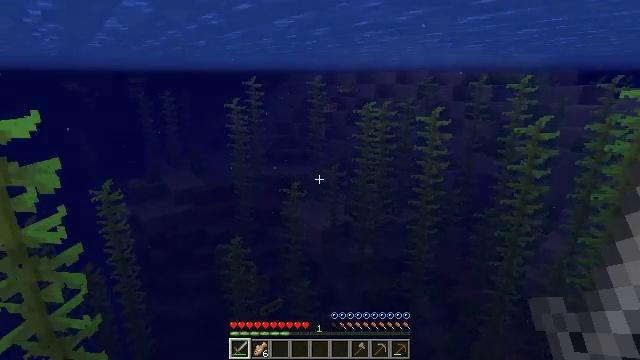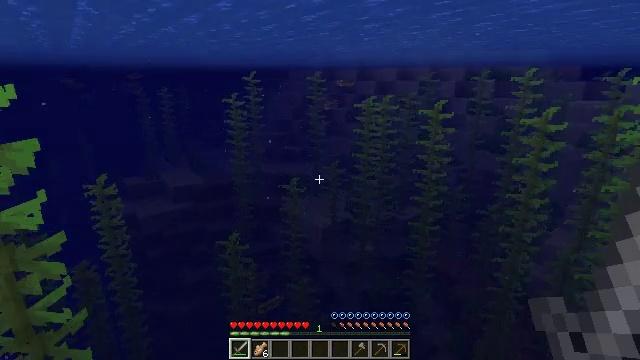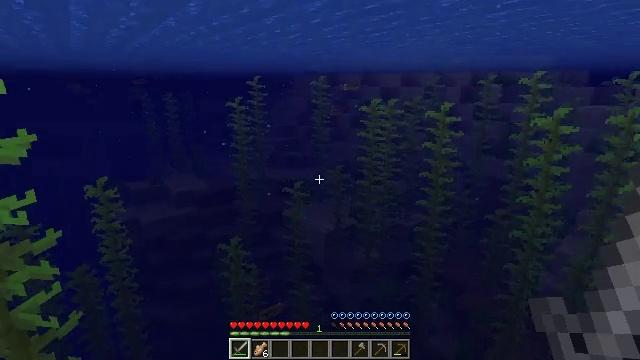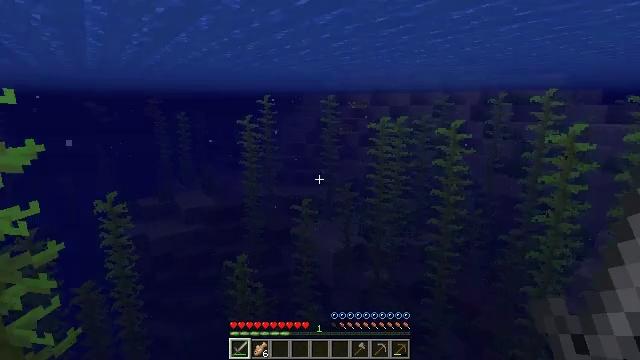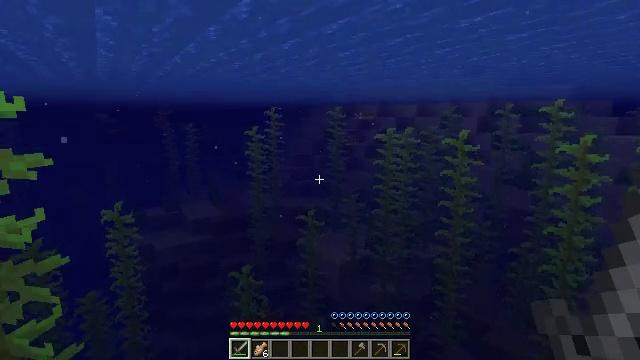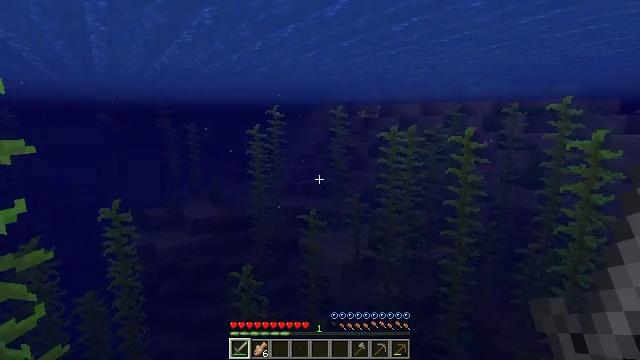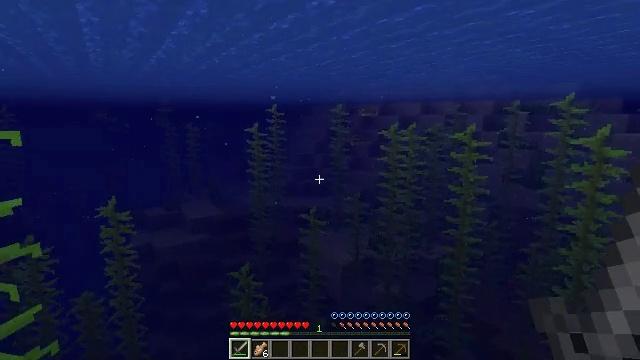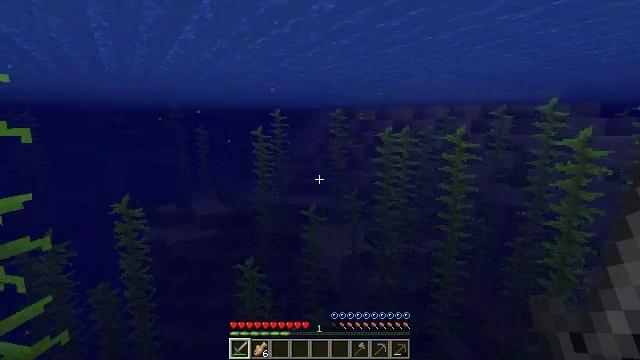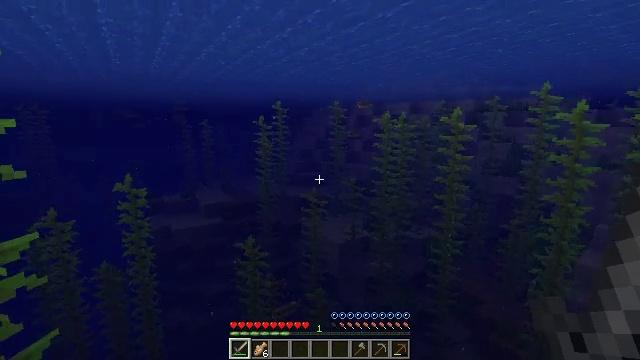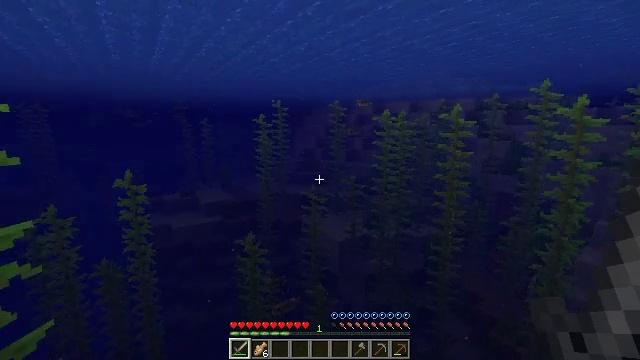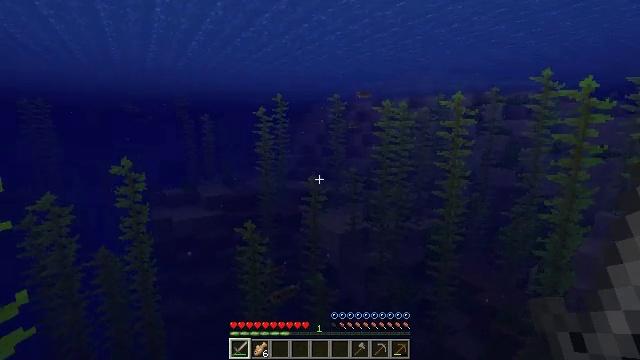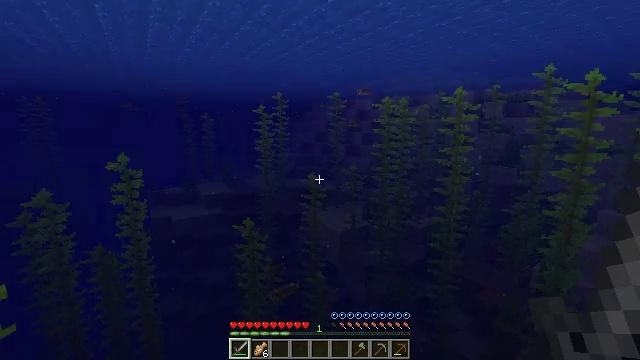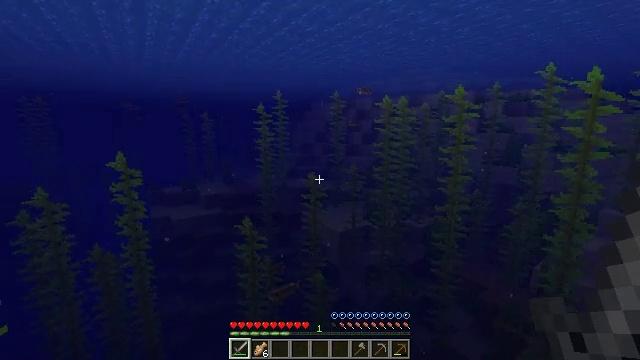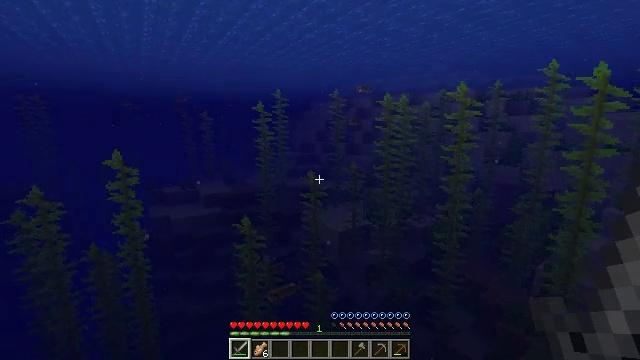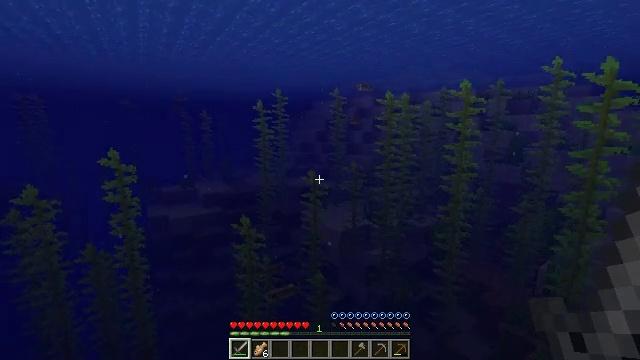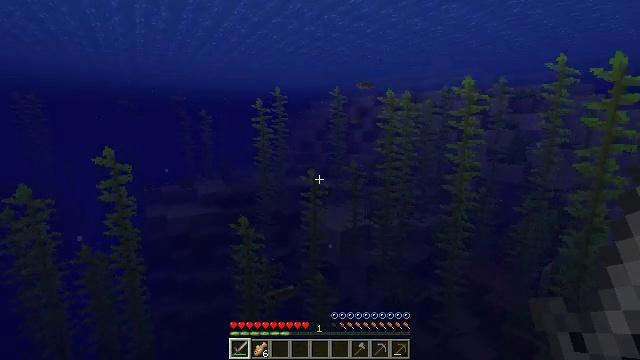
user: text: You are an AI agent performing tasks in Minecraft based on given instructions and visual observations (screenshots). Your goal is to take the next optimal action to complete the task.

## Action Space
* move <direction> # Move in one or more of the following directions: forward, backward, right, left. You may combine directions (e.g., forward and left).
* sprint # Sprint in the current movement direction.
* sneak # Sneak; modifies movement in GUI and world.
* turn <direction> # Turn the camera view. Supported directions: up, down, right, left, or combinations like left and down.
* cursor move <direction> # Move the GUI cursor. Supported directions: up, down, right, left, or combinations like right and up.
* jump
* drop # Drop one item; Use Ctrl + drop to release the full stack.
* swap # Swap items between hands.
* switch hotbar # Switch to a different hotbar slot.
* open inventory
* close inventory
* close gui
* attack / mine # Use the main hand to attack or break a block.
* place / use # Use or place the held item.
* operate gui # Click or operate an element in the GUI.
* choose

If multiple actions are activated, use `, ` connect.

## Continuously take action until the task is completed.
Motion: motion action
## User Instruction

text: Kill the cod.
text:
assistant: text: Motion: move forward
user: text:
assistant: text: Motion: move forward, turn up
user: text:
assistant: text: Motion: move forward, turn left and up
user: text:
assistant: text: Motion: move forward, turn left and up
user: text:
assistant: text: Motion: move forward
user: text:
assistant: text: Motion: move forward, sprint
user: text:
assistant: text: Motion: move forward, sprint
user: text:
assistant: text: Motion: move forward, sprint
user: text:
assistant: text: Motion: move forward, sprint
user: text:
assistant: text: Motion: move forward, sprint
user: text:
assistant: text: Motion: move forward, sprint
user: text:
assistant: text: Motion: move forward, sprint
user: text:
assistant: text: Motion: move forward
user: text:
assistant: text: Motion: move forward
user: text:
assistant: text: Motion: move forward
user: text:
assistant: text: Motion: move forward
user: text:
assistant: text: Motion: move forward
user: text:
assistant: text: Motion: move forward, turn up
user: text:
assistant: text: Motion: move forward, turn up
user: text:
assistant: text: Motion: move forward, turn up
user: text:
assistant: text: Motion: move forward, turn up
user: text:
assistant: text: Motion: move forward
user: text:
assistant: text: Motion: move forward
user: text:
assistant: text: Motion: move forward
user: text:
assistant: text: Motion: move forward, turn right
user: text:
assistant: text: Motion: move forward
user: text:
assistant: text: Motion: move forward
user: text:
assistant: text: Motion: move forward
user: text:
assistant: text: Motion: move forward
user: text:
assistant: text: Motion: move forward